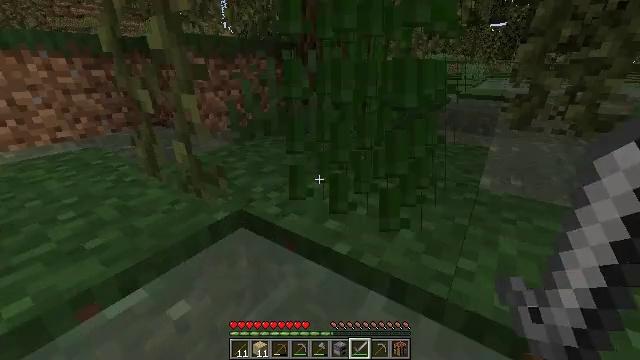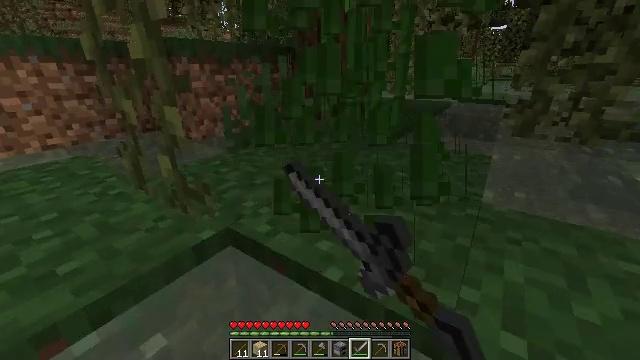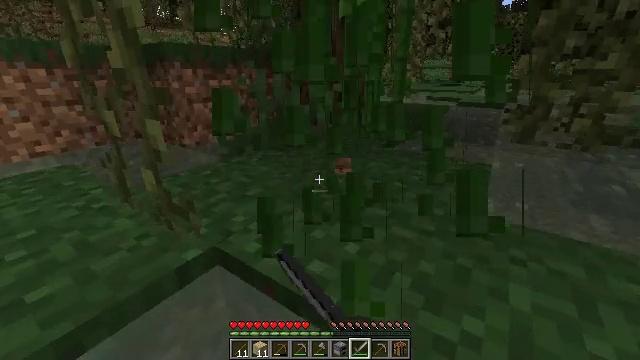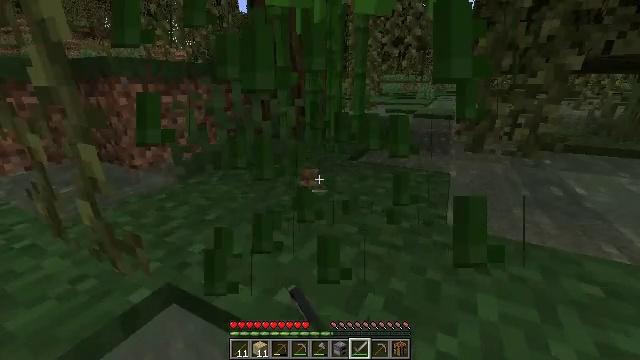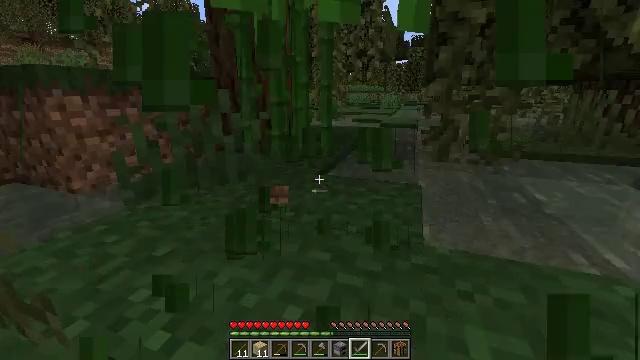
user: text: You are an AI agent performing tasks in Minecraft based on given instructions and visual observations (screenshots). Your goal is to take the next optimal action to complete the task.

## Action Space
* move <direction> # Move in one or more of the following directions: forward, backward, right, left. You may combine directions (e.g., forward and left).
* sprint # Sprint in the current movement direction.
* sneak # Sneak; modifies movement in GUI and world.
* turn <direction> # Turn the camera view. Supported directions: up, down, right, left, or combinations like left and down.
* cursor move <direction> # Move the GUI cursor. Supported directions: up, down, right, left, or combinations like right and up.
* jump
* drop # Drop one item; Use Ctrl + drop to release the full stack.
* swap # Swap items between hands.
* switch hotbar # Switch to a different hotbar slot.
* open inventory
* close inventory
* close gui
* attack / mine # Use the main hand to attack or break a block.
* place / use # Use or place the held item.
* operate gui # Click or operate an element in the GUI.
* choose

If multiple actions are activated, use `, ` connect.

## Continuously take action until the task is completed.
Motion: motion action
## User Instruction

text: Break the sugar cane.
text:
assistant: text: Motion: move forward, attack / mine, jump
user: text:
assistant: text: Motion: move forward
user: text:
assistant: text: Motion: move forward, turn right and up
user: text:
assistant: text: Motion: move forward, turn right and up
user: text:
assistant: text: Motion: no_op